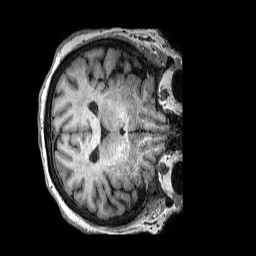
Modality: T1w
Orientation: axial
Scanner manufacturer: philips
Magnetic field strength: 3 T
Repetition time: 0.006611 s
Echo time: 0.00296 s